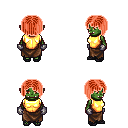
a pixel art fantasy rpg character, female body template, orc, green skin, gold chest armor, robe skirt, red pageboy hairstyle, metal gloves, ghillies, four views (front, back, left, right), 2x2 character sprite sheet, small pixel art, hard edges, no anti-aliasing